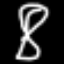
Label: hourglass